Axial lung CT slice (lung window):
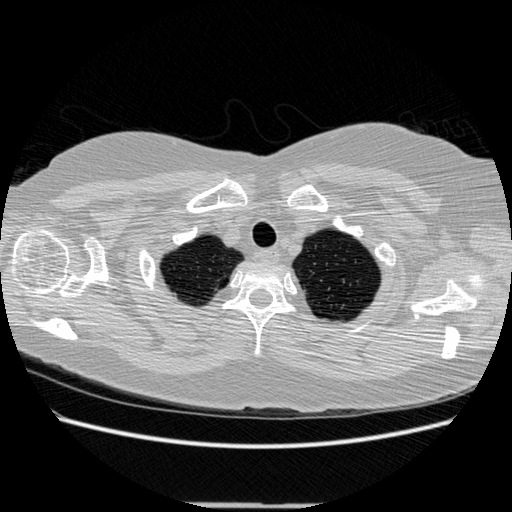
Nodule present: no